Question: Say, I have a variable 'rv' which has some numerical value. Now, I want to plot the value of this variable on a base plot but preceded by a nicely formatted symbol e.g., r subscript m, using 'expression'. To write on the plot I use 'mtext'.
However, what I get is either the value of the variable, but no nicely formatted symbol (left annotation), or a nicely formatted symbol, but not the value of the variable, but the variable name...
I tried to play around with 'eval', but didn't get what I wanted. Here is my code:
'''
plot(1:10, rep(10,10), ylim=c(0,12))
rv <- 0.43
#left annotation:
mtext(paste(expression(italic(r[M])), " = ", rv), side = 1, line = -1.5, adj = 0.1)
#right annotation:
mtext(expression(paste(italic(r[M]), " = ", rv)), side = 1, line = -1.5, adj = 0.9)
'''
This is the result:

Thanks.
btw: I know that I can get it, if I use two times 'mtext' and play around with 'adj' and stuff. But I would really like to get it in one call or without playing around with the position of two annotations.
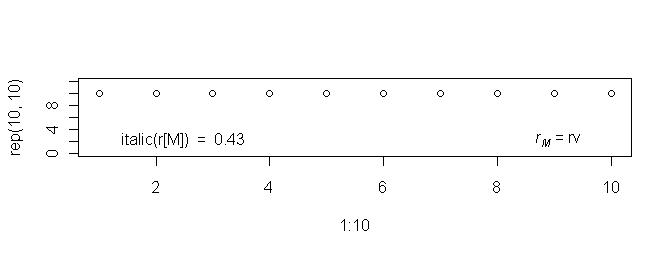
Answer: The bquote function will create an expression and alow substitution of values using .(var) syntax. for your case do something like:
'''
text( 5,1, bquote( italic(r[M]) == .(rv) ) )
'''